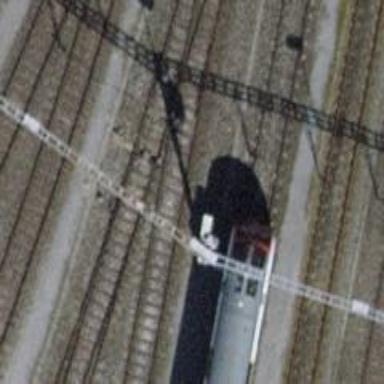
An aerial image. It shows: Rail yard with electrified rails and single track.